RGB frame:
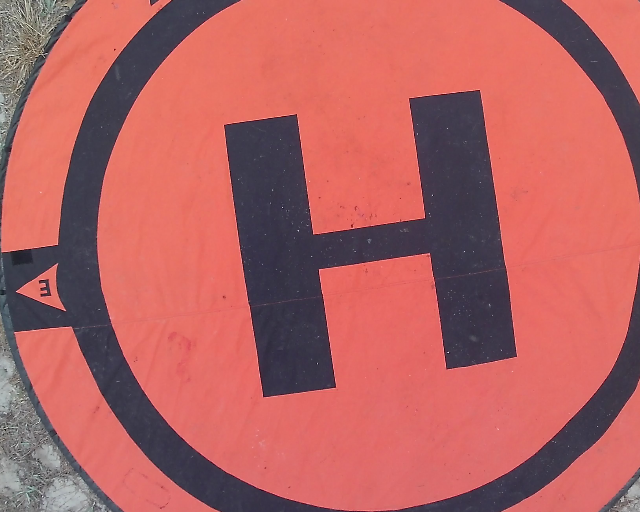
Thermal frame:
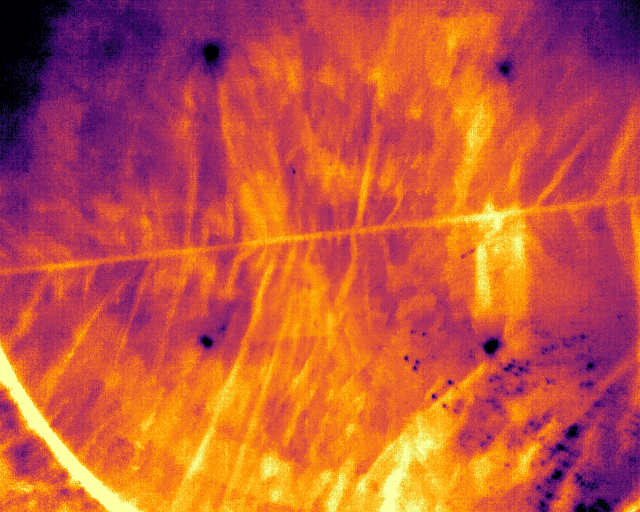
Captured: 2026-02-26 03:04:56
Pixels at or above 80 °C: 0 (fraction of frame: 0)